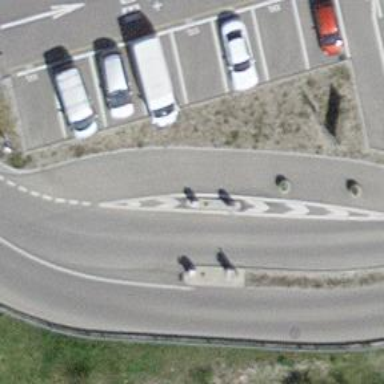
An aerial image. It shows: Lift gate barrier.